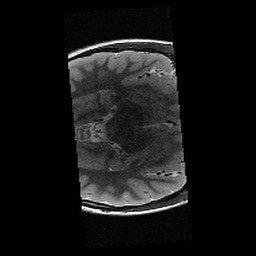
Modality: T2w
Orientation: axial
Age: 9
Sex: male
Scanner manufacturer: siemens
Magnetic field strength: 3 T
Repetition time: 9.23 s
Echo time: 0.067 s